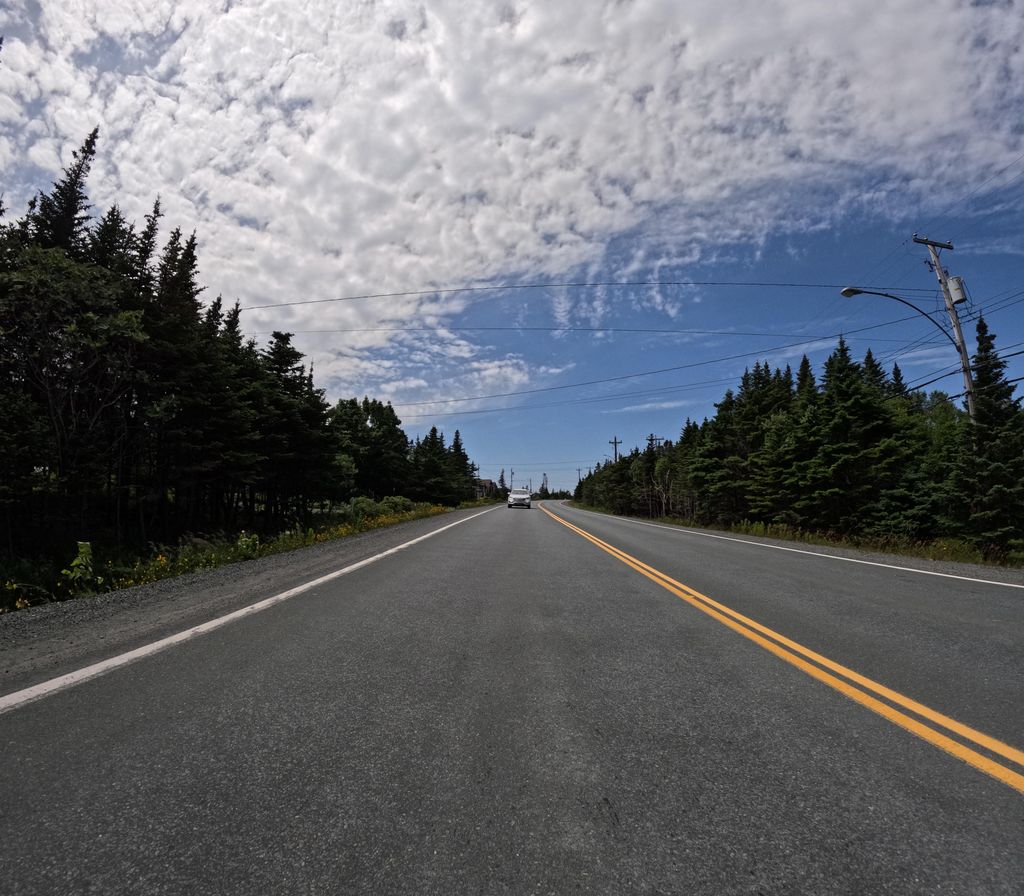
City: st_johns